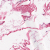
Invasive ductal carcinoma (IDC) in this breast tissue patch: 0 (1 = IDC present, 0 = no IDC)